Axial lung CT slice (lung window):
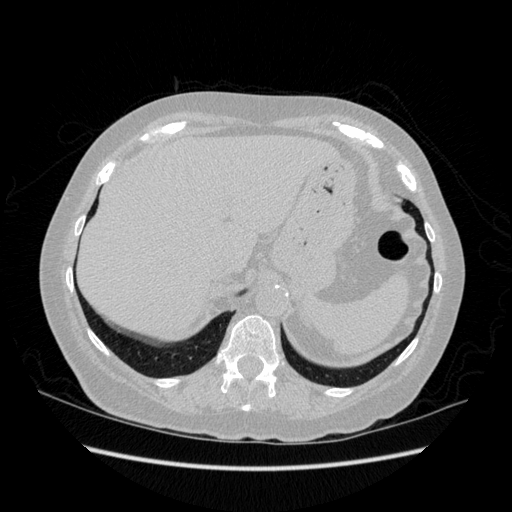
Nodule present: no